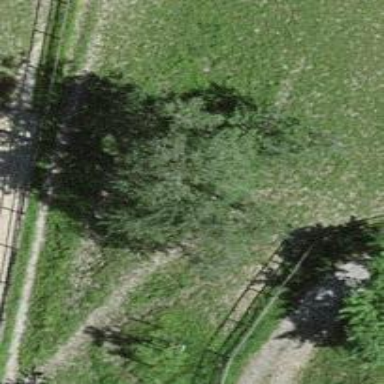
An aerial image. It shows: Single tag "natural: tree."